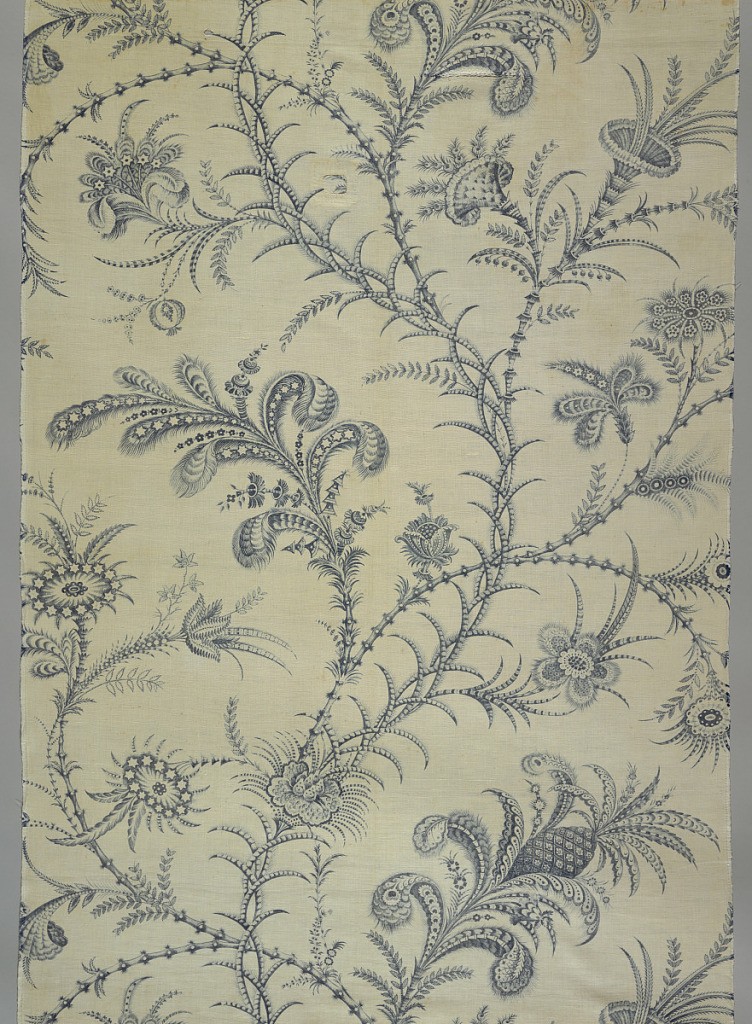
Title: Textile
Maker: Bromley Hall, Middlesex, England, 1712–1763
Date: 1760–80
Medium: cotton Technique: printed by engraved copper plate on plain weave foundation Label: cotton, printed by engraved copper plate
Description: Length of printed cotton with a large scale design of curving bamboo-like stems with pineapples and feathers as foliage, in blue on a white ground.